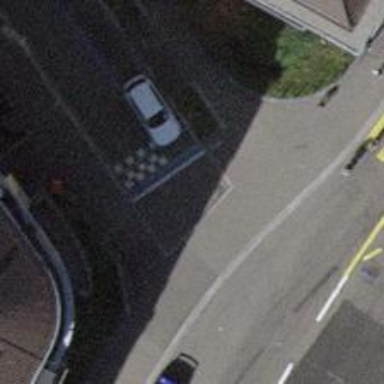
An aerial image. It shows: Table-style traffic calming feature.